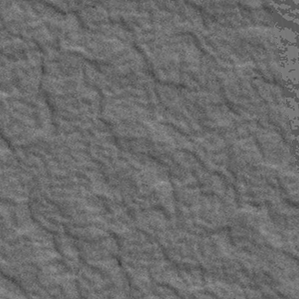
Label: frost